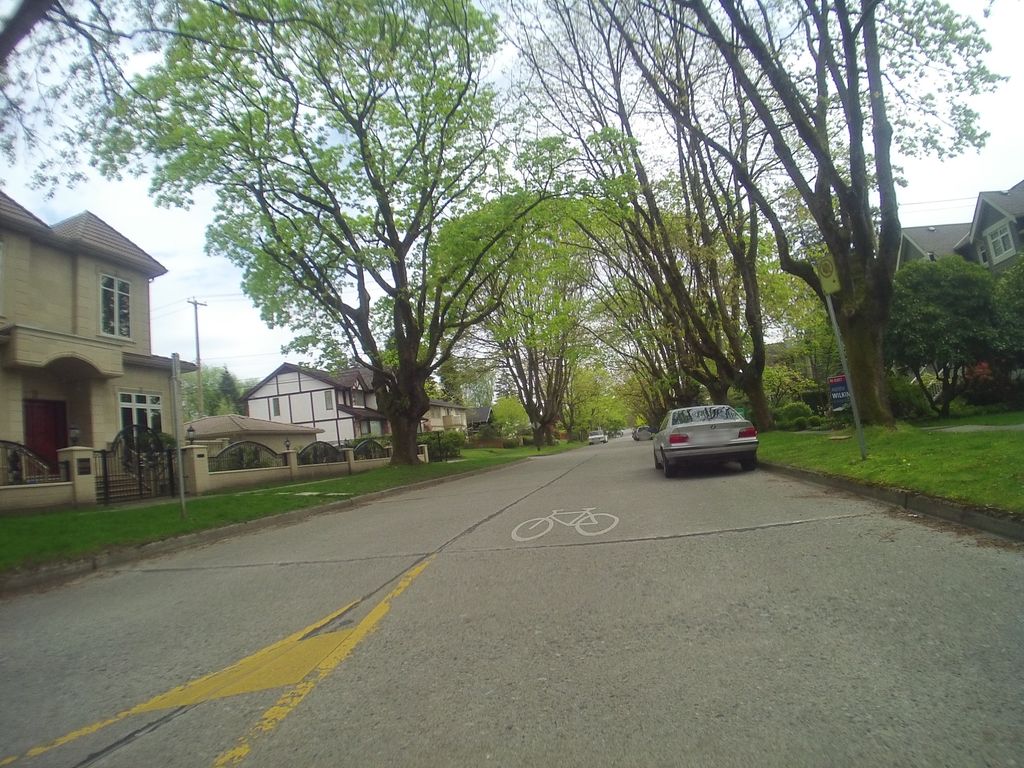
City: vancouver